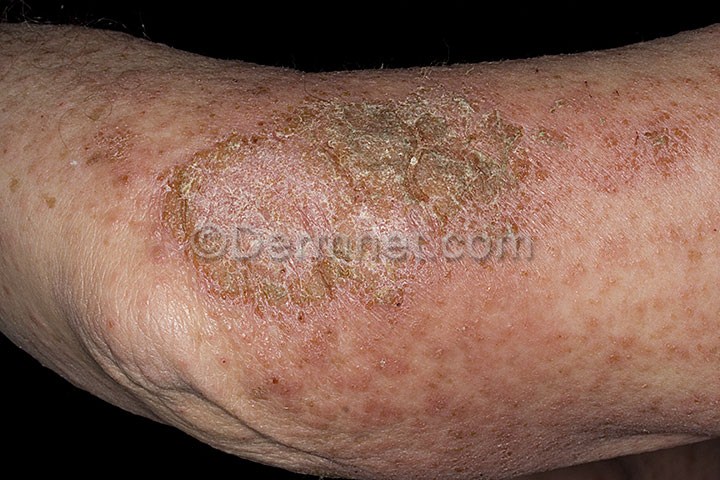
Disease: Atopic Dermatitis Photos